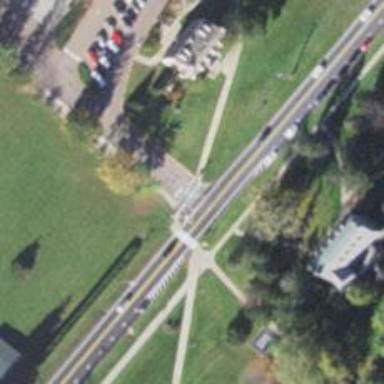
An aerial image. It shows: Zebra crossing on the road.